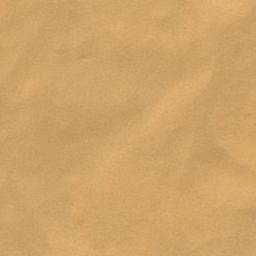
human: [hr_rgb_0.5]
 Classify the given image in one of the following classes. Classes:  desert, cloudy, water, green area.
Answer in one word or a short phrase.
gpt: desert